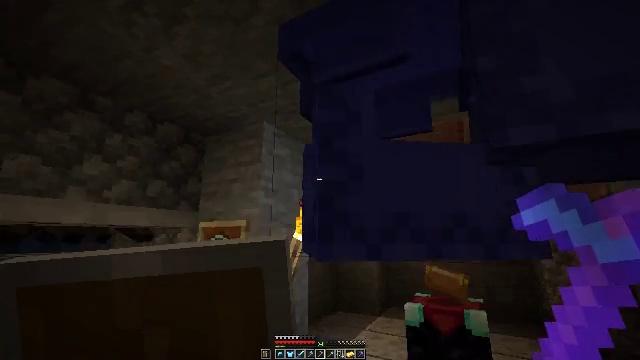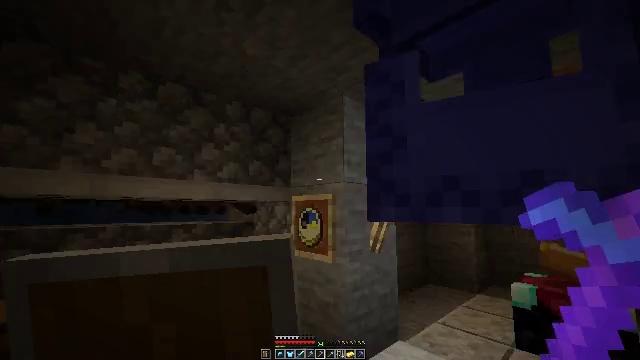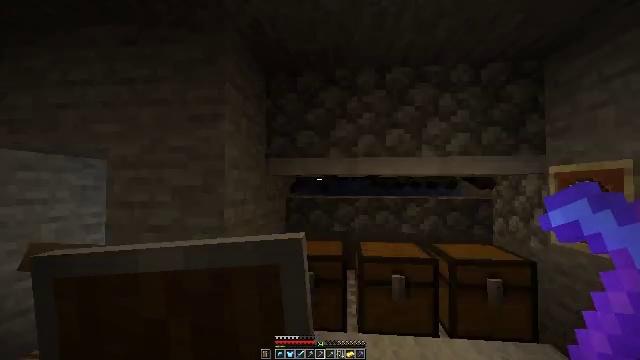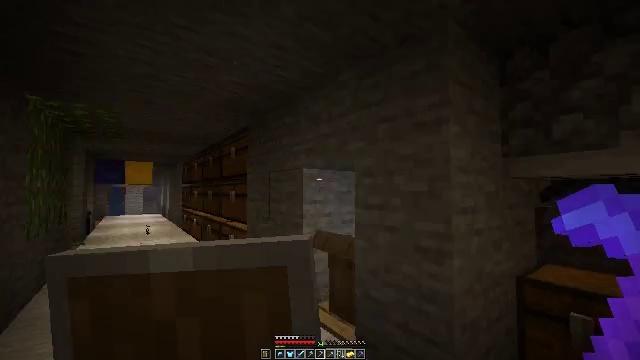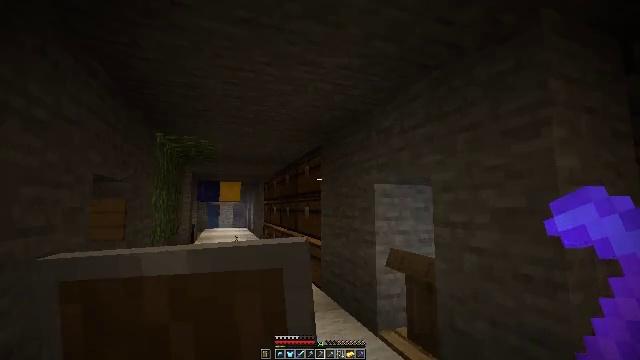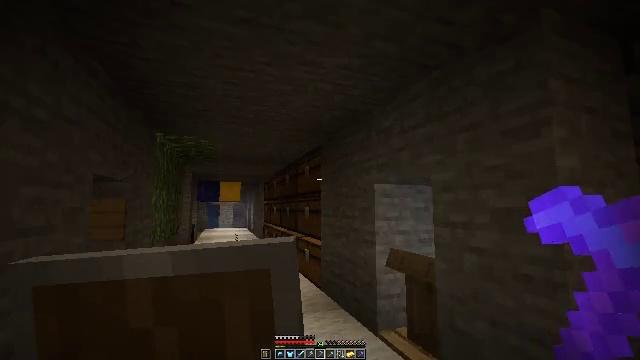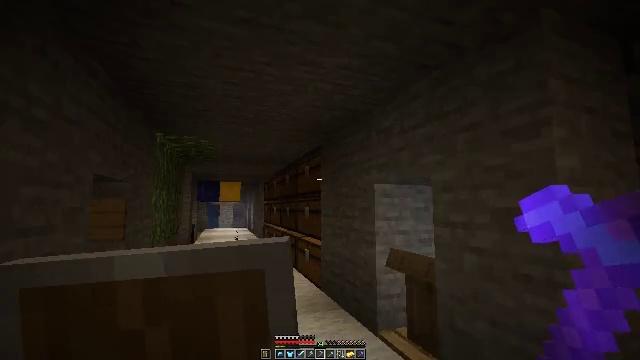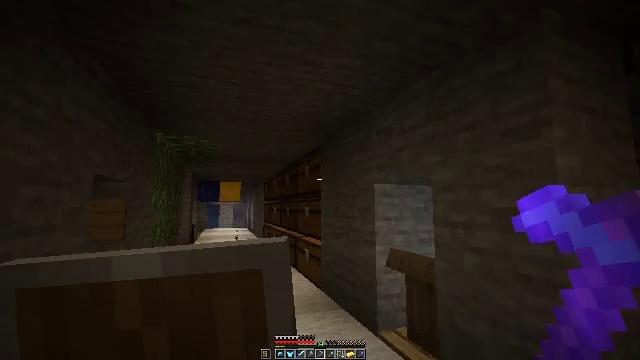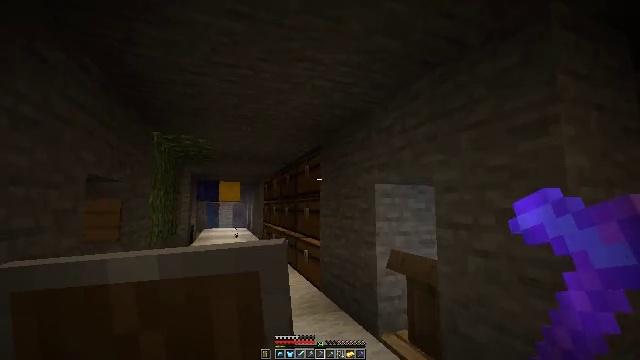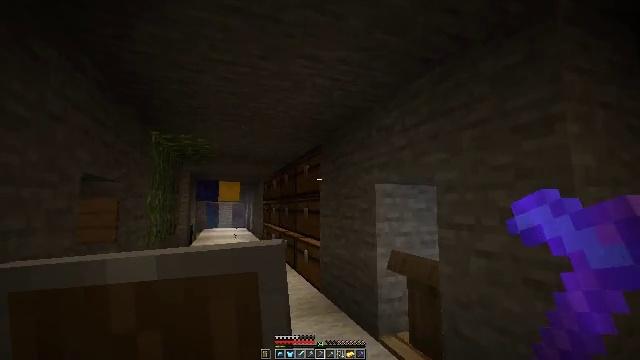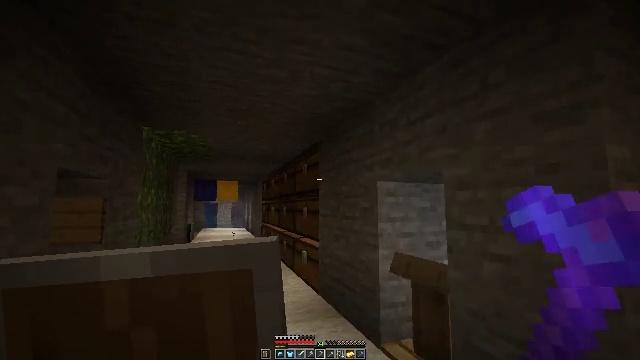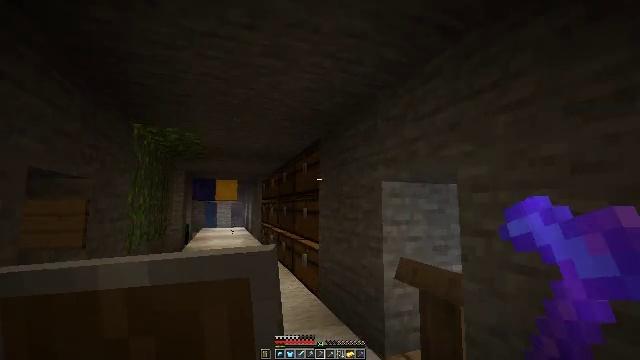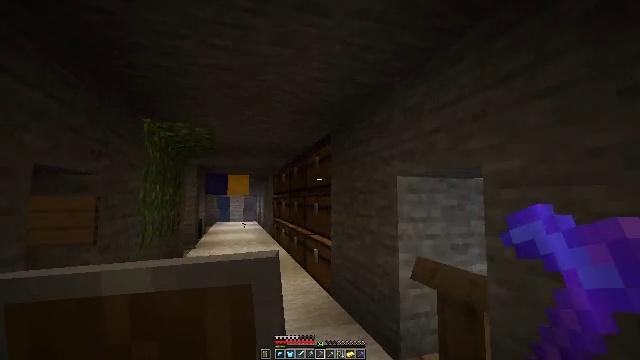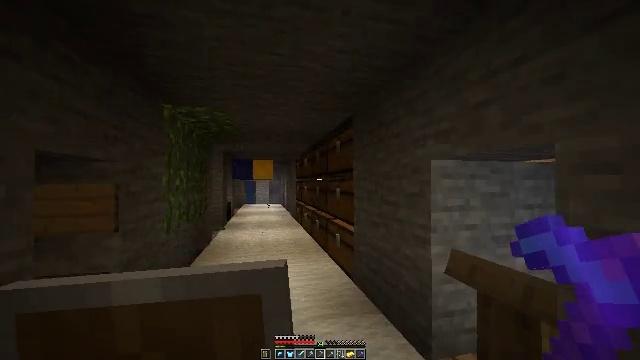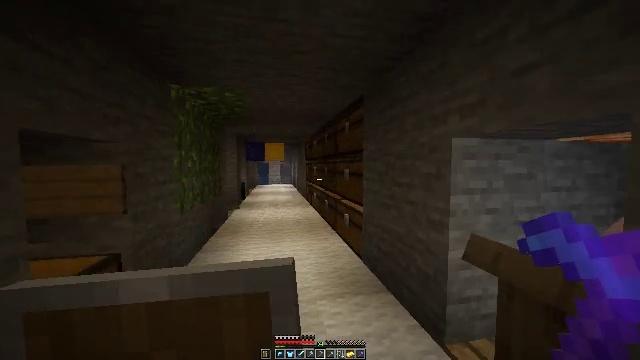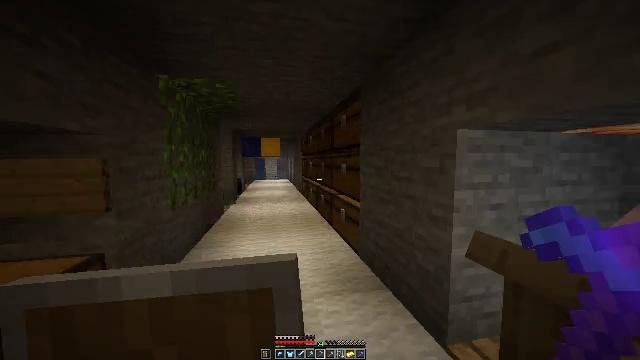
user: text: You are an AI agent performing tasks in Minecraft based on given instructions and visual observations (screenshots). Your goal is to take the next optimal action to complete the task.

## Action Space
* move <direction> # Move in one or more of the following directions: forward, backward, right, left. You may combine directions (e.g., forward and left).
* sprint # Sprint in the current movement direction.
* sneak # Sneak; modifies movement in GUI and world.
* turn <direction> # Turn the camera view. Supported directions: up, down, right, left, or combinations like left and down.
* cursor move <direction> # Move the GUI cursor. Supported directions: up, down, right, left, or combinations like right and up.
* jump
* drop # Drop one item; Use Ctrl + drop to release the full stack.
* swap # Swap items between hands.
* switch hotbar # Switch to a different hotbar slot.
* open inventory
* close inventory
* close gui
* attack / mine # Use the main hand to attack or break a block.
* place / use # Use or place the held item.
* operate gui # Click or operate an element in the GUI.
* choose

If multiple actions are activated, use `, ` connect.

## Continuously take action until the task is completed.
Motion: motion action
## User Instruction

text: Craft the emerald block at the crafting table.
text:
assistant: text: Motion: turn left and down
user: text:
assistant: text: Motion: turn left and down
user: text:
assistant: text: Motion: turn left and up
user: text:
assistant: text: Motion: turn left and up
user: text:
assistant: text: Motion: no_op
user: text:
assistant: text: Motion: no_op
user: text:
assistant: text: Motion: no_op
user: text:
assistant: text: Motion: move forward
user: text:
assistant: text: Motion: move forward
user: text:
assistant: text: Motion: move forward
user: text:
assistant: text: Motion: move forward
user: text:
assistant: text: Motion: move forward, sprint, turn left and down
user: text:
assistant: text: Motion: move forward, sprint, turn left and down
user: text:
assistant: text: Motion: move forward, sprint, turn left and down
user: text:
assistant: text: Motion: move forward, turn right and down
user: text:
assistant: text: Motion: move forward, turn right and down
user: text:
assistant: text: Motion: move forward, turn right and down
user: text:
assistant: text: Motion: turn right and down
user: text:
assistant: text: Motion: turn right and down
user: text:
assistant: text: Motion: turn right and down
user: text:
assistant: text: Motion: turn right and down
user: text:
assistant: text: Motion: turn right and up
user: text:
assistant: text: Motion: turn right and up
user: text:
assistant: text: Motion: turn right
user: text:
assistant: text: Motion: turn right
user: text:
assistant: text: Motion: turn right and up
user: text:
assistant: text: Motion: turn right
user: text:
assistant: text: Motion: turn right
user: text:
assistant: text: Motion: no_op
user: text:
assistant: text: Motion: no_op